Question: I want to use the aggregation function of R to aggregate a Price on several fields. However, I also have NAs in my data, which I would like to keep.
Tried:
'''
> dput(df)
structure(list(ID = c(1L, 2L, 3L, 4L, 4L, 1L, 2L, 3L, 4L, 1L,
2L, 3L, 4L, 3L, 2L, 1L), REFERENCE = c("TEST1", "TEST2", "TEST3",
"TEST4", "TEST1", "TEST2", "TEST3", "TEST4", "TEST1", "TEST2",
"TEST3", "TEST4", "TEST1", "TEST2", "", "TEST2"), ISS = c(1234L,
1234L, 1111L, 1111L, 1234L, 1111L, 1234L, 1111L, 1234L, NA, 1234L,
1111L, 1234L, 1111L, 1234L, NA), Price = c(10L, NA, 20L, NA,
10L, 12L, NA, 99L, 100L, NA, 100L, 12L, NA, 11L, 0L, 12L)), .Names = c("ID",
"REFERENCE", "ISS", "Price"), row.names = c(NA, -16L), class = c("data.table",
"data.frame"), .internal.selfref = <pointer: 0x0000000000100788>)
>
> df <- aggregate(df$Price, by=list(ID=df$ID, REFERENCE=df$REFERENCE, ISS=df$ISS), FUN=sum)
'''
Setting 'na.action = na.pass', gives me:7
'''
Error in aggregate.data.frame(as.data.frame(x), ...) :
no rows to aggregate
'''
As a result I would like to have:

Hence, I would like to keep my NA Data in my df.
Any recommendation how to implement that?
I appreciate your replies!
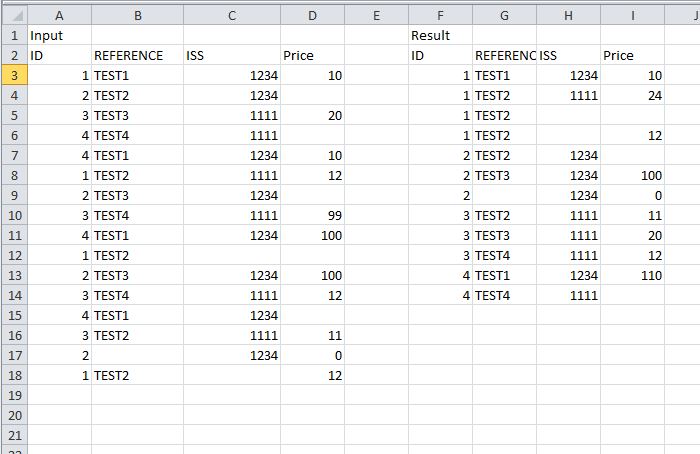
Answer: Instead of using 'aggregate' on a "data.table", we can use the data.table methods. We get the 'sum' of Price ('sum(Price, na.rm=TRUE)') after grouping by "ID/REFERENCE/ISS" ('by=list(ID, REFERENCE, ISS)]'. Order the output by "ID", "REFERENCE" (if needed)
'''
library(data.table)
df[, sum(Price, na.rm=TRUE), by = list(ID, REFERENCE, ISS)][
order(ID, REFERENCE)]
# ID REFERENCE ISS V1
#1: 1 TEST1 1234 10
#2: 1 TEST2 1111 12
#3: 1 TEST2 NA 12
#4: 2 1234 0
#5: 2 TEST2 1234 0
#6: 2 TEST3 1234 100
#7: 3 TEST2 1111 11
#8: 3 TEST3 1111 20
#9: 3 TEST4 1111 111
#10: 4 TEST1 1234 110
#11: 4 TEST4 1111 0
'''